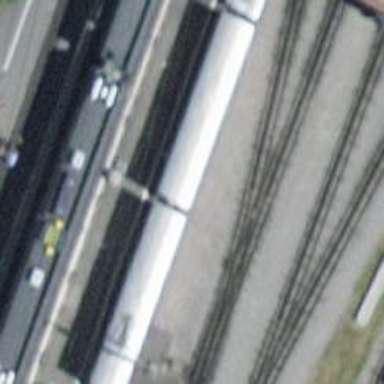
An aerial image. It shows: Narrow-gauge railway in service yard. The railway is electrified with contact line.